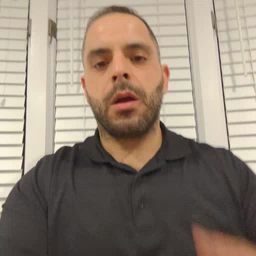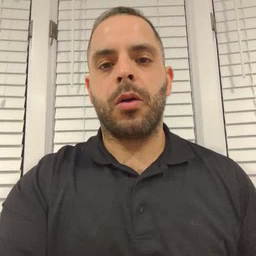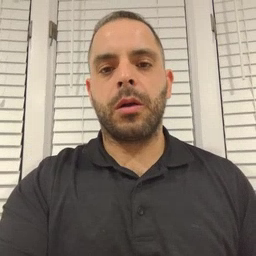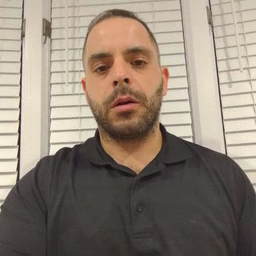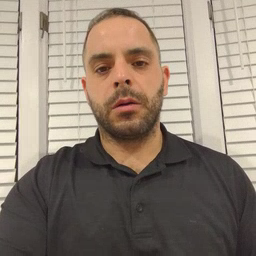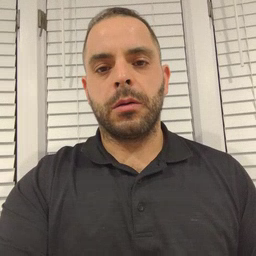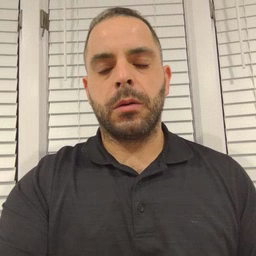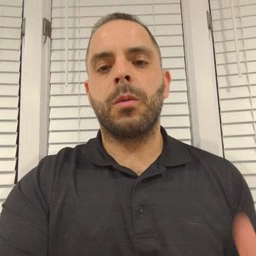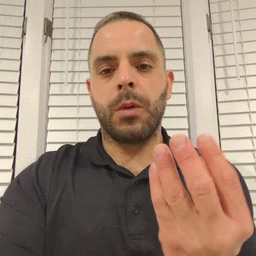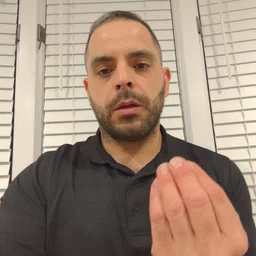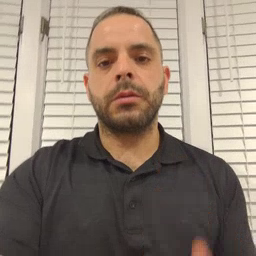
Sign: wet